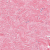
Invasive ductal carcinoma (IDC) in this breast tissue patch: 0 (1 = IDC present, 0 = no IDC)